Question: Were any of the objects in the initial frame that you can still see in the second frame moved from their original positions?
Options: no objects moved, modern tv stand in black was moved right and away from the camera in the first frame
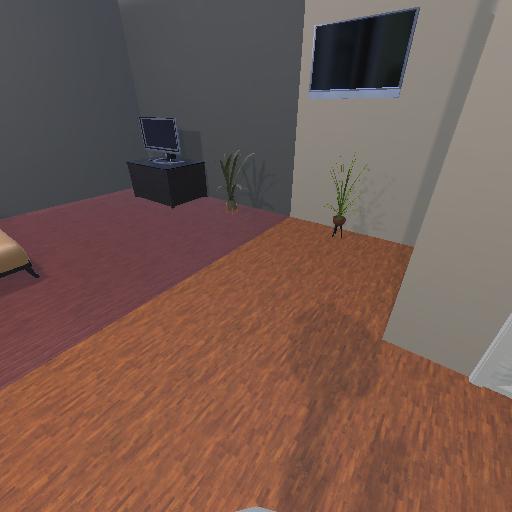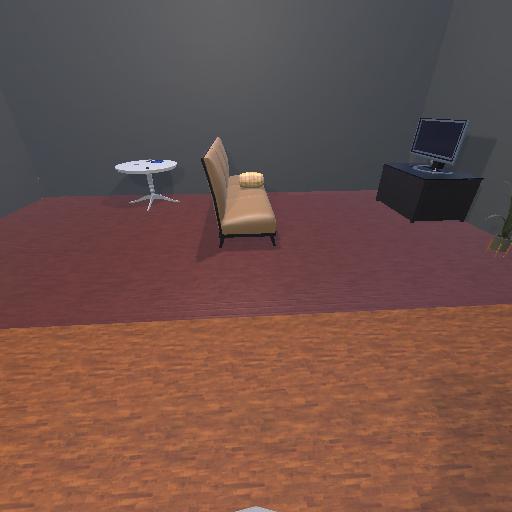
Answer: no objects moved